Question: I have a mysql query and IF clause. If it is false, @cid changes to category_id and @a must change to 1. The row below the highlighted one has to have @a again 1.

Why does @a stay unchanged while @cid is changing ?
'''
SET @a:=0;
SET @cid:=0;
SELECT @a, @cid, q.* FROM (
SELECT *
FROM photos
ORDER BY category_id
) AS q
WHERE IF(@cid=q.category_id, @a:=@a+1, (@a:=1) AND (@cid:=q.category_id))
'''
with each new category_id - @a has to start from 1 again and again
i have a gallery with photos. almost every photo has a category
so i have a gallery categories page, where you can see all categories and 4 photos from each of it
so basically i need limit 4 from each category
i can simply make a select of all category ids, then foreach
'''
select * from photos where category_id = 1 LIMIT 4
select * from photos where category_id = 2 LIMIT 4
...
'''
and union, but i kinda dont like 20+ selects
full query
'''
SET @a:=0;
SET @cid:=0;
SELECT @a, @cid, q.* FROM (
SELECT
c.id AS cid,
c.title AS category_title,
c.slug AS category_slug,
i.id AS image_id,
i.title AS image_title,
i.slug AS image_slug,
i.place AS image_place,
i.created_at AS image_date
FROM categories AS c
JOIN photos AS i
ON c.id = i.category_id
WHERE c.visible AND i.visible
GROUP BY i.id
HAVING COUNT(i.id) > 0
ORDER BY c.priority, c.title, i.priority, i.title
) AS q
WHERE IF(@cid=q.cid, @a:=@a+1, (@a:=1) AND (@cid:=q.cid))
AND @a <= 4
'''
- it does not set @a to 1 as in simplified version above
---
when i add to select 1 AS one
and change @a:=q.one -
but it is odd
'''
SET @a:=0;
SET @cid:=0;
SELECT @a, @cid, q.* FROM (
SELECT *, 1 AS ONE
FROM photos
ORDER BY category_id
) AS q
WHERE IF(@cid=q.category_id, @a:=@a+1, (@a:=q.one) AND (@cid:=q.category_id))
'''
---
SO the main question -
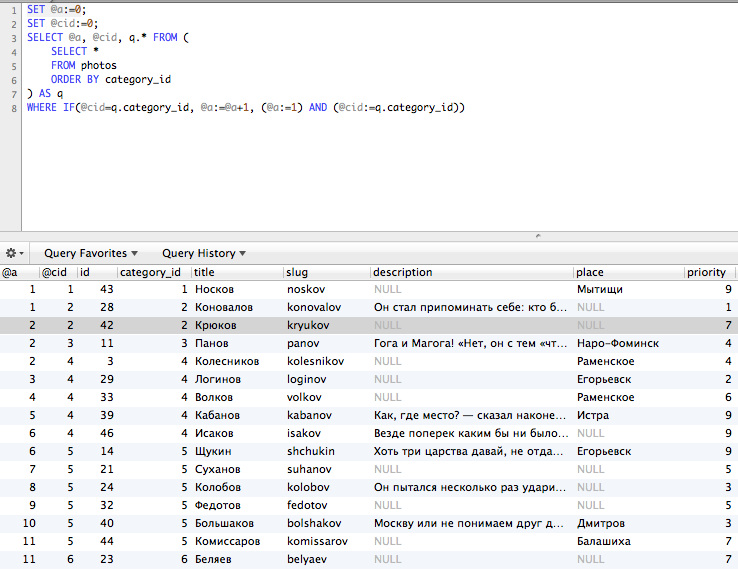
Answer: Are you looking for this?
'''
SELECT rn, id, category_id, title
FROM
(
SELECT *, @a := IF(@c = category_id, @a + 1, 1) rn, @c := category_id
FROM photos CROSS JOIN (SELECT @c := NULL, @a := 0) i
ORDER BY category_id
) q
WHERE rn <= 4;
'''
Output:
Here is <URL> demo
---
Here is a fix for your code to produce the correct row numbers
'''
SET @a:=0;
SET @cid:=0;
SELECT @a, @cid, q.*, @cid:=q.category_id FROM (
SELECT *
FROM photos
ORDER BY category_id
) AS q
WHERE @a := IF(@cid=q.category_id, @a+1, 1)
'''
Here is <URL> demo